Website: lowes
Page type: cart
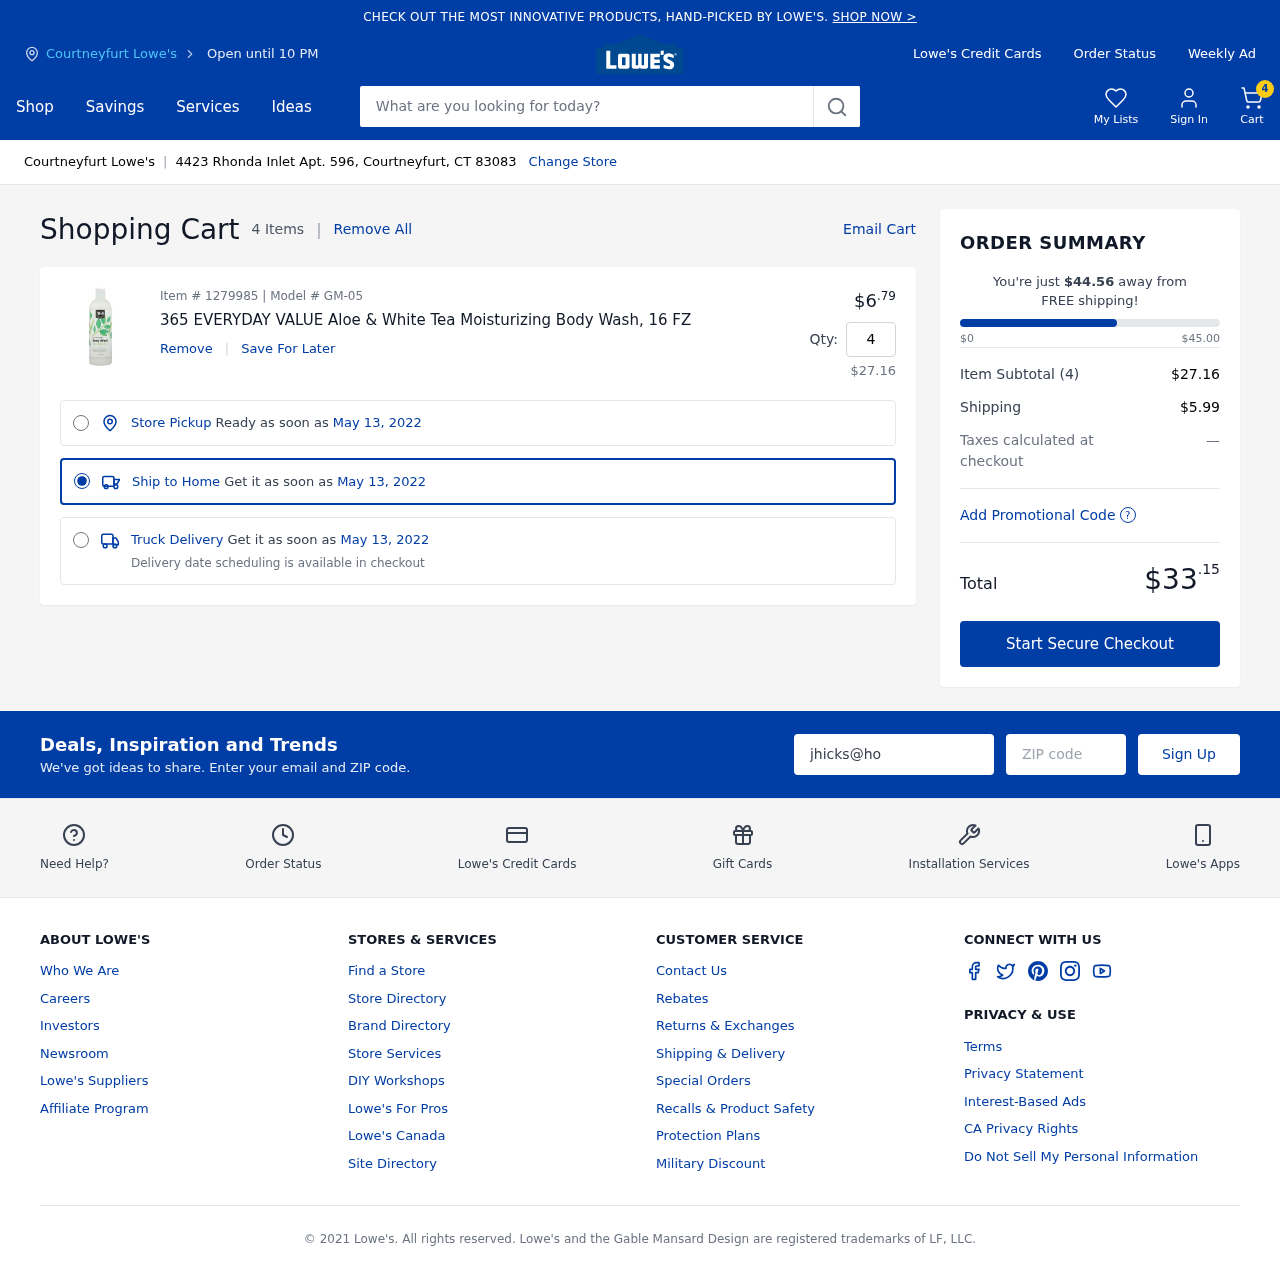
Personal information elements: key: PII_CITY
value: Courtneyfurt Lowe's
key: PII_EMAIL
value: jhicks@hotmail.com
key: PII_POSTCODE
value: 83083
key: PII_STREET
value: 4423 Rhonda Inlet Apt. 596
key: PII_CITY_STATE_ZIP
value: Courtneyfurt, CT 83083
Product elements: key: PRODUCT1_NAME
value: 365 EVERYDAY VALUE Aloe & White Tea Moisturizing Body Wash, 16 FZ
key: PRODUCT1_PRICE
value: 6.79
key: PRODUCT1_QUANTITY
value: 4
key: PRODUCT1_SUBTOTAL
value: $27.16
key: PRODUCT_ITEM_NUMBER
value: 1279985
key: PRODUCT_MODEL_NUMBER
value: GM-05
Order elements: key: ORDER_NUM_ITEMS
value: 4
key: ORDER_NUM_ITEMS
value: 4 Items
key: ORDER_DELIVERY_DATE
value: May 13, 2022
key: ORDER_SUBTOTAL
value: $27.16
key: ORDER_SHIPPING_COST
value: $5.99
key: ORDER_TOTAL
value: $33.15
Search elements: key: HEADER_SEARCH
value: What are you looking for today?